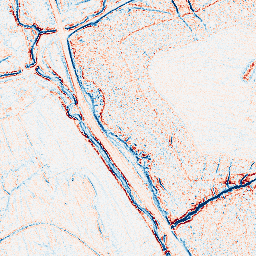
Category: edge_preserving
Decomposition family: anisotropic_diffusion
Decomposition parameters: iterations: 10
kappa: 30
gamma: 0.05
Upsampling method: quartic
Upsampling parameters: scale: 2
Upsampling scale: 2